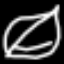
Label: leaf